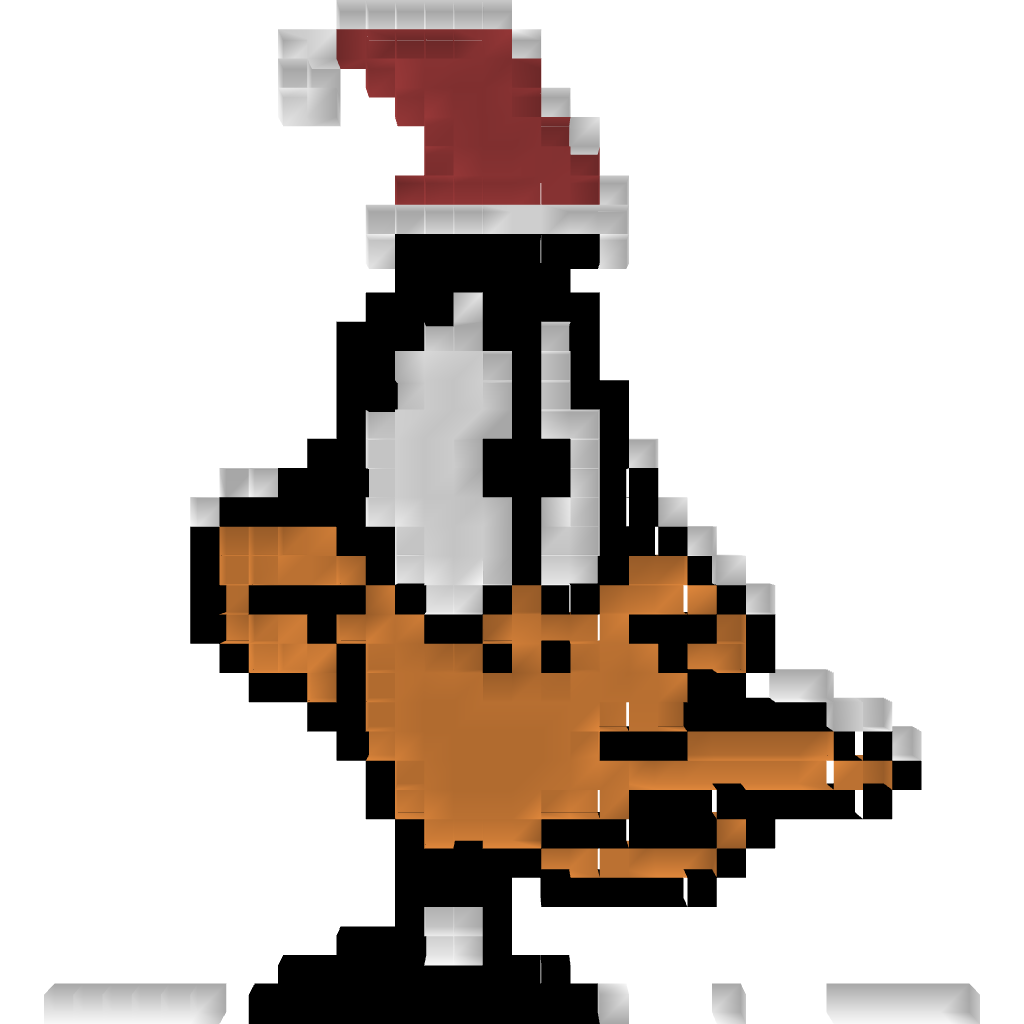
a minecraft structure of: Daffy Duck with christmas hat pixel art high quality